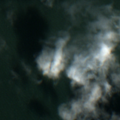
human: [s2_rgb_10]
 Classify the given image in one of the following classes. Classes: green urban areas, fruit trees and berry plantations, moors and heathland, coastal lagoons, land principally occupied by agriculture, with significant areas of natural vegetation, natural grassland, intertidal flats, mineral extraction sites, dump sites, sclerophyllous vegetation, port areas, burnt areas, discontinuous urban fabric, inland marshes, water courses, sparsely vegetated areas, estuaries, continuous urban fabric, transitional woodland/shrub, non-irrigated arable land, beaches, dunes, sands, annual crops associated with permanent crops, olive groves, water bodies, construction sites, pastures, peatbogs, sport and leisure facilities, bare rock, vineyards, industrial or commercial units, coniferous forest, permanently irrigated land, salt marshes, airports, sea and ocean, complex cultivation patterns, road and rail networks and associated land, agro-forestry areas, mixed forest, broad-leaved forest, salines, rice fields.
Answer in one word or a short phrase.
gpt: sea and ocean